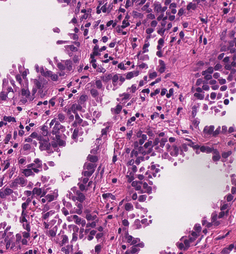
Tumor epithelial tissue: yes
Tumor-associated stroma tissue: yes
Normal tissue: no